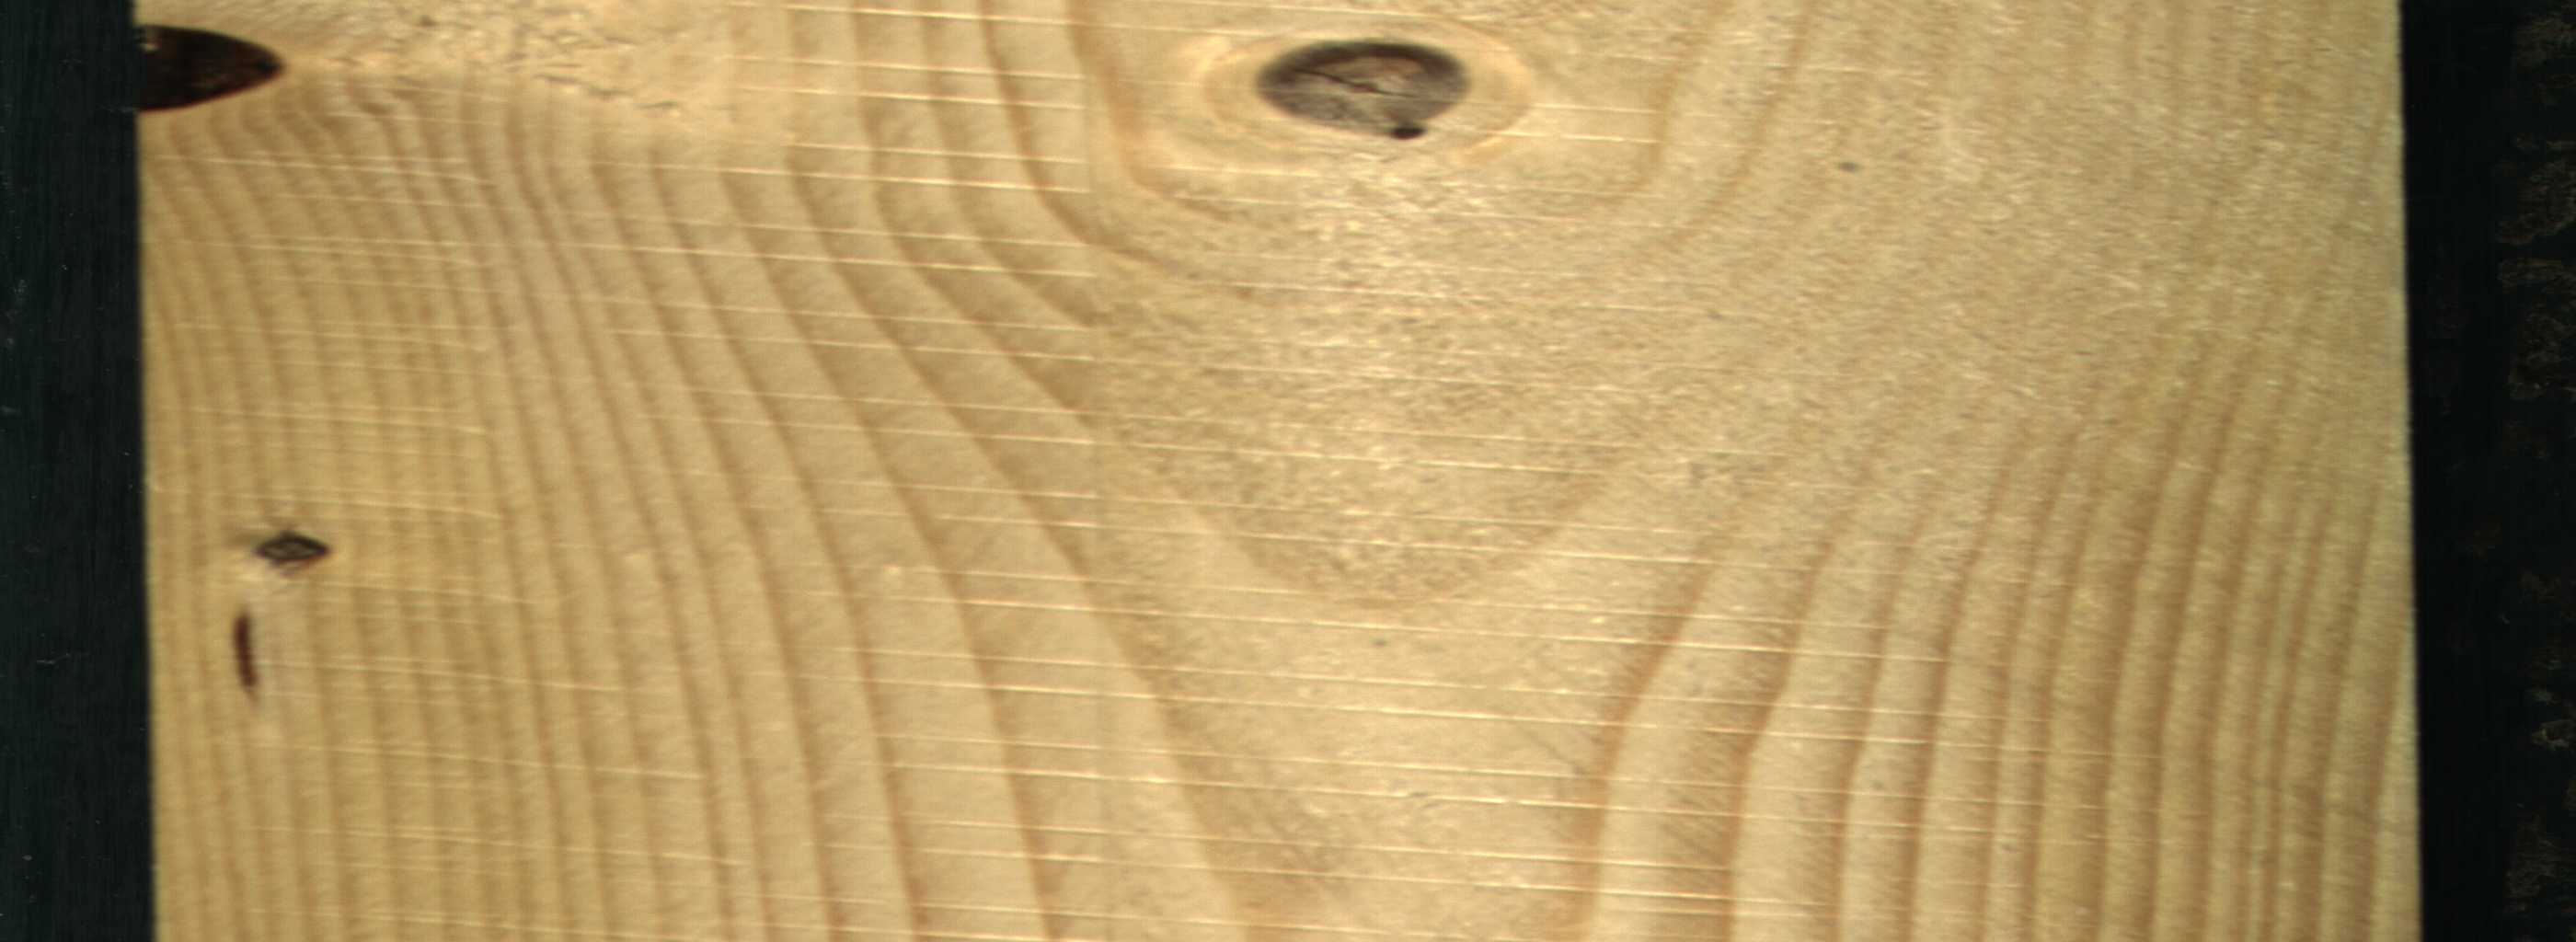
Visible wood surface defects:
resin
Knot_missing
Dead_Knot
Live_Knot